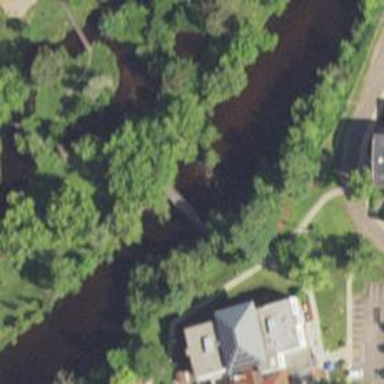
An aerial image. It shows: Footway bridge.